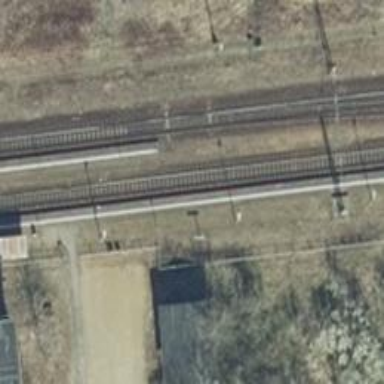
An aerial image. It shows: Close-up of railway platform edge.